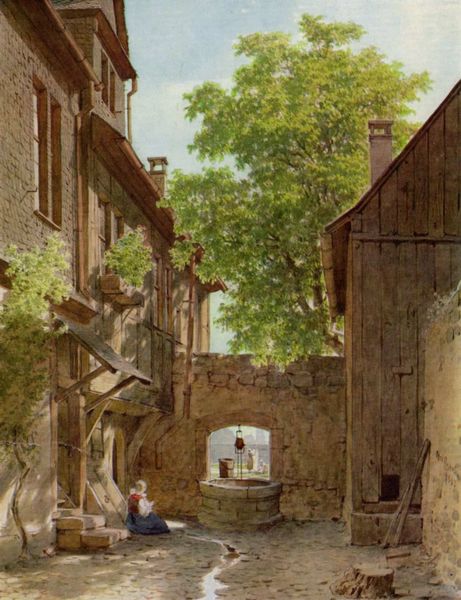
Titel: Frankfurt am Main, Hammelsgasse 21
Künstler: Carl Theodor Reiffenstein
Standort: Frankfurt (am Main)
Institution: Historisches Museum
Schlagwörter: baum, blau, blätter, dunkel, gemälde, himmel, laub, schatten, wasser, weiß, wolken, bäume, frauen, grün, landschaft, mädchen, sitzen, braun, fenster, frau, glas, grau, hell, holz, kleid, licht, rücken, tür, ölbild, ausblick, dach, haus, rot, malerei, rock, wand, architektur, arm, bluse, stein, öl, baumstamm, häuser, sonne, sitzend, pflanzen, brunnen, genre, landleben, schornstein, schuppen, vorbau, deutschland, magd, pfütze, rückenansicht, sommer, bogen, fassade, pflaster, röcke, bäuerin, bäuerinnen, dächer, giebel, mauer, schornsteine, farbe, bauernhof, hof, steinmauer, idylle, pause, rast, schlot, romantik, treppe, treppen, handarbeit, näherin, metall, durchgang, stufe, stufen, besen, bretter, frühling, tor, waschen, eingang, hinterhof, spitzweg, innenhof, scheune, torbogen, rinnsal, idyll, mauerwerk, hinten, rückenfigur, kopfsteinpflaster, liebermann, tracht, wärme, biedermeier, sandstein, glasfenster, gut, holzhütte, fluchtpunkt, blattwerk, stall, blumenkasten, eimer, vordach, holzhaus, baumstumpf, dachrinne, holzverschlag, hausfassade, holzbretter, ziehbrunnen, regenrinnen, durchsicht, eingangstür, gepflastert, spalierbaum, linde, landgut, wäscherinnen, steinbrunnen, treppenabsatz, pausieren, dachrinnen, tür7, hühnerstall, fensterblumen, fensterpflanzen, radten, nne, 1900, 1800, 1850, landschafte